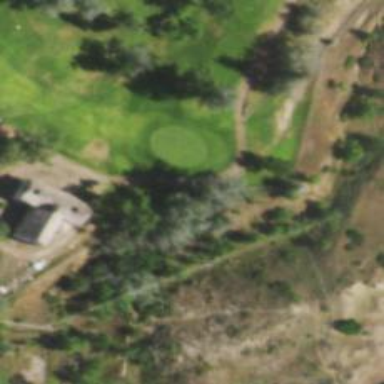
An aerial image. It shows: View of golf hole.